Question: I'm making a Maths Game application and recently began implementing MVC.
I have the following structure:
- - <URL>
My 'MathsGame.java' contains a 'JPanel' set to 'CardLayout' which instances of 'DiffView', 'GameView', and 'EndGameView' are added to. When I run my program, the 'diffView' 'card' is shown to the user.

If the user clicks "New Game", an 'ActionListener' in 'DiffControl.java' gets the selected difficulty.
'''
public class DiffControl {
private DiffView diffView;
private Model model;
public DiffControl(DiffView diffView, Model model) {
this.diffView = diffView;
this.model = model;
this.diffView.addNewGameListener(new NewGameListener());
}
class NewGameListener implements ActionListener {
String selectedDiff;
@Override
public void actionPerformed(ActionEvent e) {
selectedDiff = diffView.getSelectedDiff();
//MathsGame.setLayCard(panContainer, "New Game"));
}
}
}
'''
This is where I get stuck. Where should I switch between panels in my 'CardLayout' 'JPanel' 'layCard'? ('MathsGame.java' is shown below with irrelevant code removed. The entire code for relevant classes is linked above if required)
'''
public class MathsGame extends JFrame {
private JPanel panContainer = new JPanel();
private CardLayout layCard = new CardLayout();
public MathsGame() {
panContainer.setLayout(layCard);
setContentPane(panContainer);
setSize(new Dimension(WIDTH, HEIGHT));
setMinimumSize(new Dimension(MIN_WIDTH, MIN_HEIGHT));
setTitle(TITLE);
DiffView panDiffView = new DiffView();
panContainer.add(panDiffView, "Choose Difficulty");
GameView panGameView = new GameView();
panContainer.add(panGameView, "New Game");
EndGameView panEndGameView = new EndGameView();
panContainer.add(panEndGameView, "End Game");
Model model = new Model();
DiffControl diffControl = new DiffControl(panDiffView, model);
//GameControl gameControl = new GameControl(panGameView, model);
//EndGameControl EndGameControl = new EndGameControl(panEndGameView, model);
layCard.show(panContainer, "Choose Difficulty");
setDefaultCloseOperation(WindowConstants.EXIT_ON_CLOSE);
setVisible(true);
}
public static void main(String[] args) {
SwingUtilities.invokeLater(MathsGame::new);
}
}
'''
- 'CardLayout'
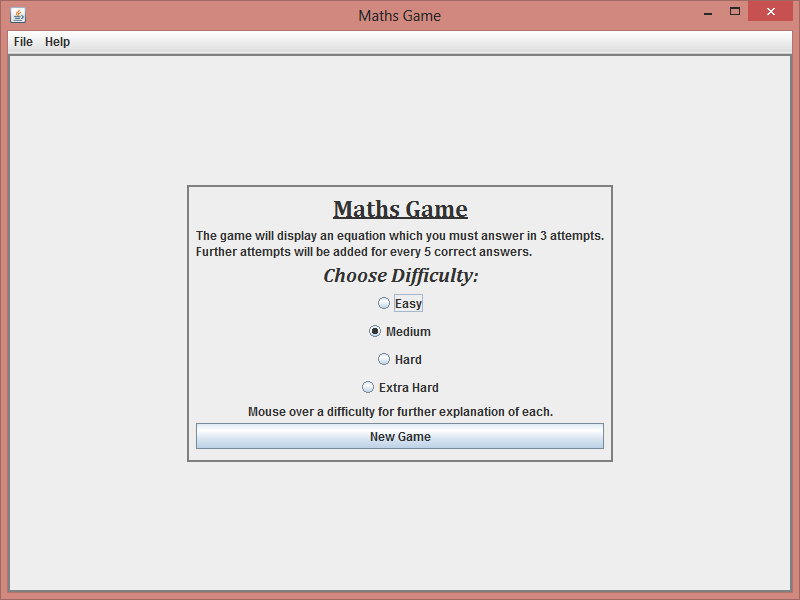
Answer: The model will have a state field, perhaps an enum, that would reflect the view. You could make this a bound property using a SwingPropertyChangeSupport object. Then the view could listen to the state of this property and swap the Card based on its state. In fact the 'toString()' of each enum constant could be used to add card views to the CardLayout-using container.
---
You ask:
> Could you elaborate on the usage of SwingPropertyChangeSupport?
You can find examples of this <URL>.
> I've attempted using addPropertyChangeListener in the model. And how would the View control the card change when the CardLayout is in MathsGame.java?
The view would be notified of the state change of the model, and then when this happens, the view would call its code to swap cards.
> I've had problems with doing that inside View for "calling a static method from a non-static context".
This is a completely different unrelated issue, a basic core Java issue, that I'm sure with a little work, you'll be able to solve. In brief -- don't try to call instance code in a static way. Always call it on a proper reference, not on the class.